Interaction volume radius: 10 \u00c5
Interaction volume height: 25 \u00c5
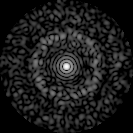
Disorder parameter: 0.824